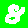
Digit: 8